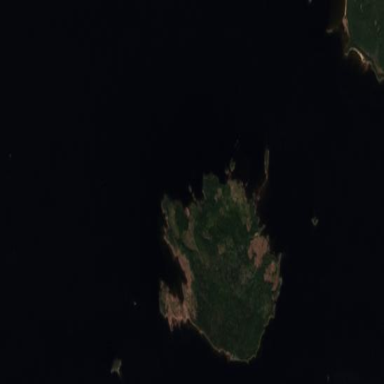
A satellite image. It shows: Island.